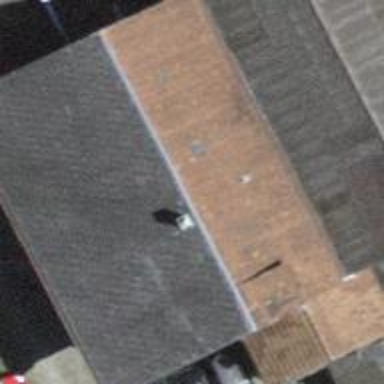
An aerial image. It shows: Building that serves as junkyard shop.